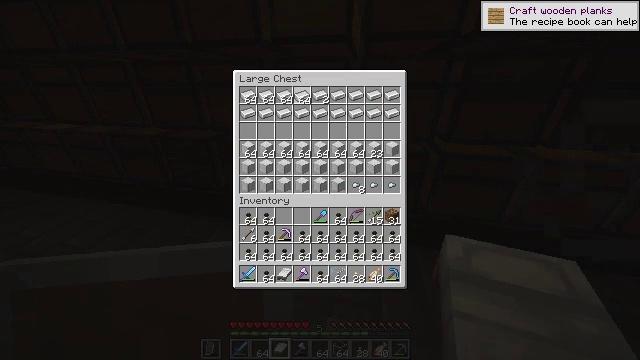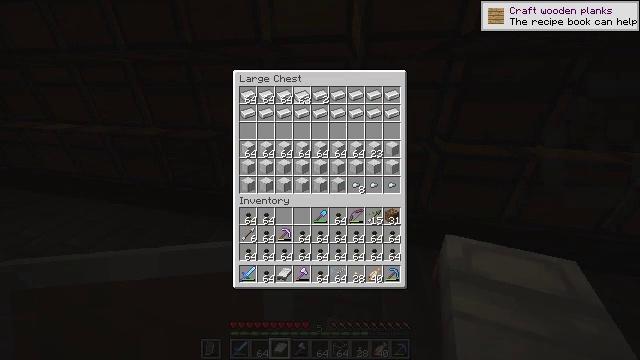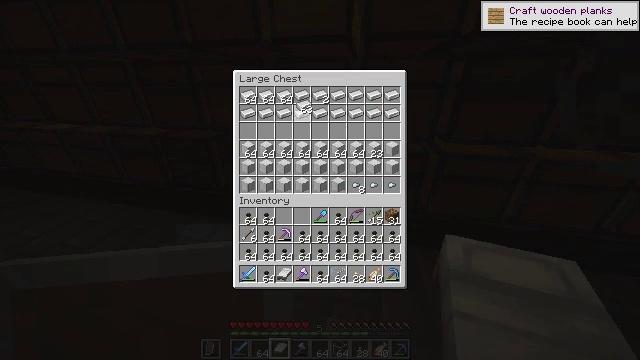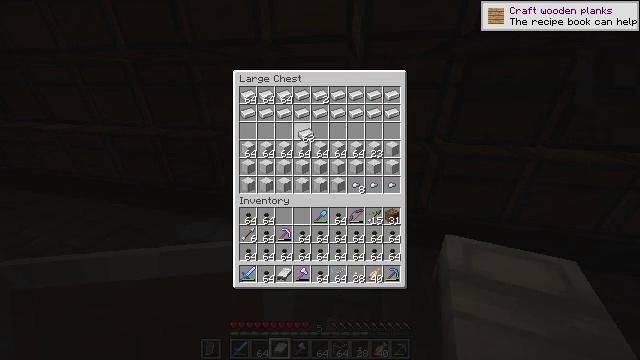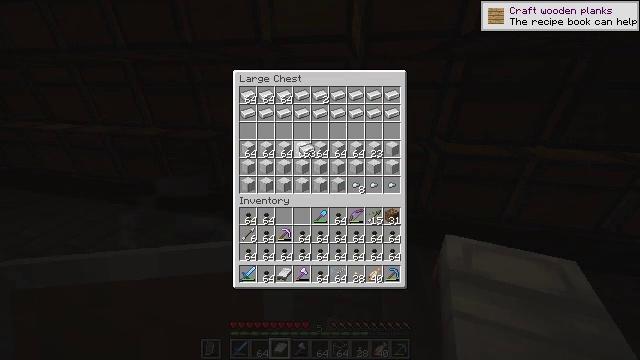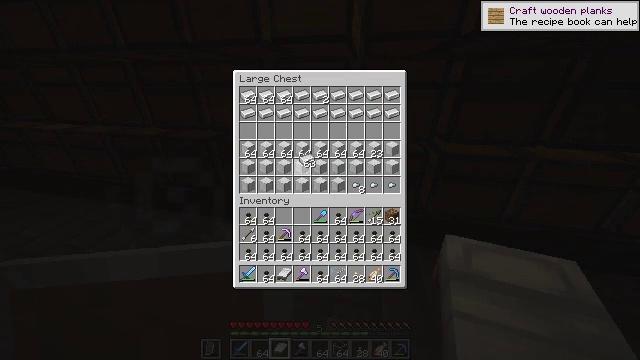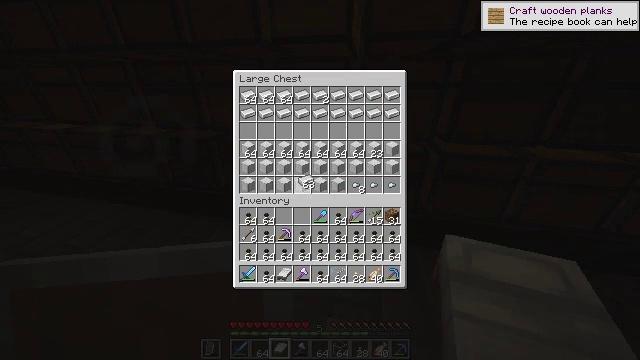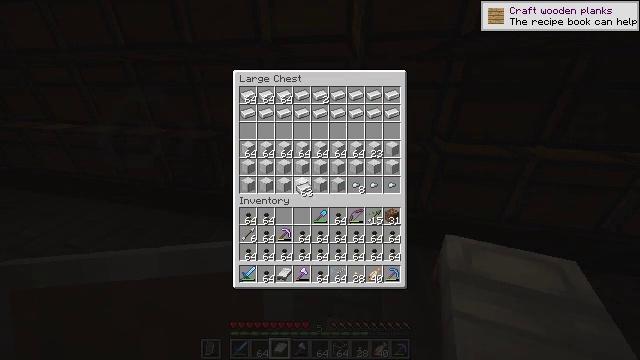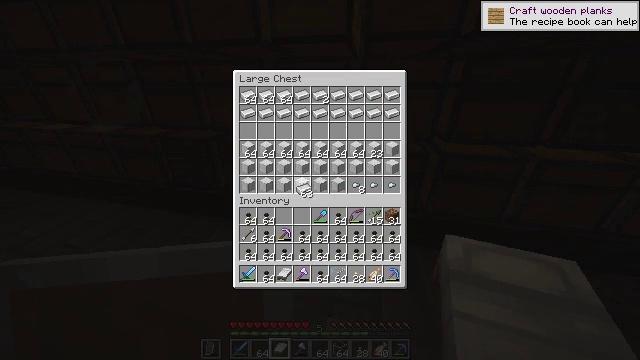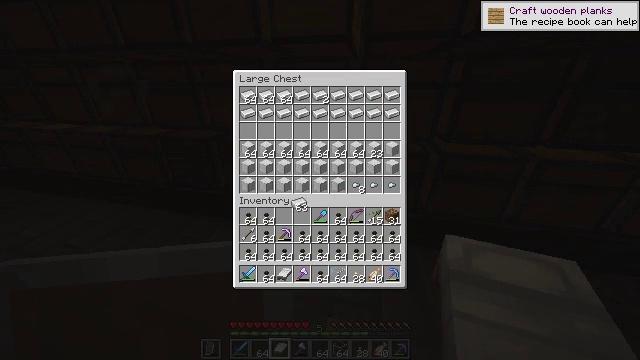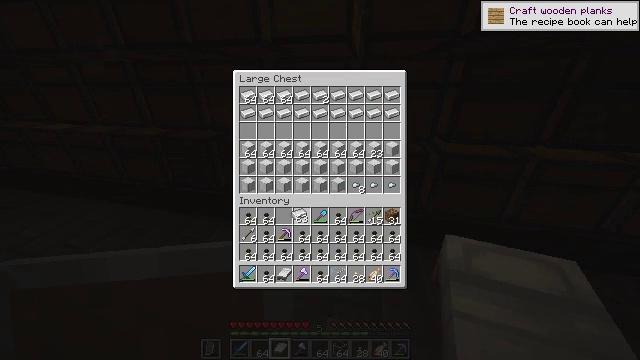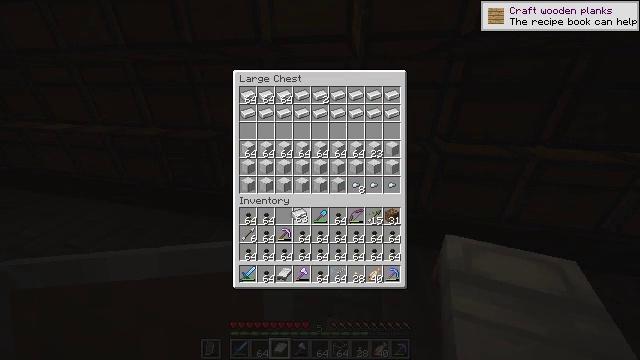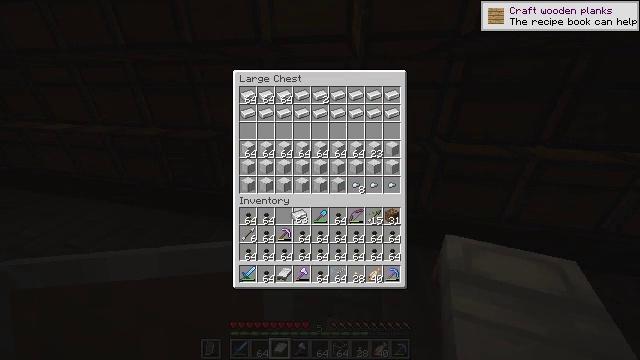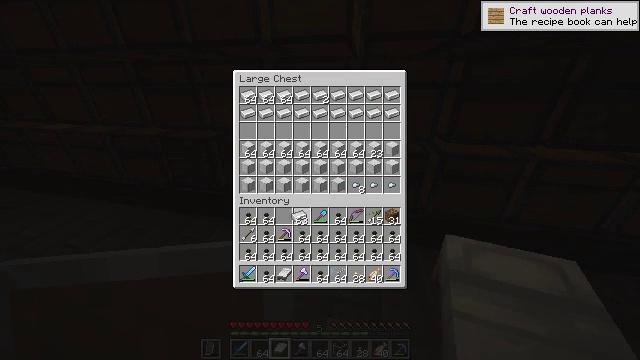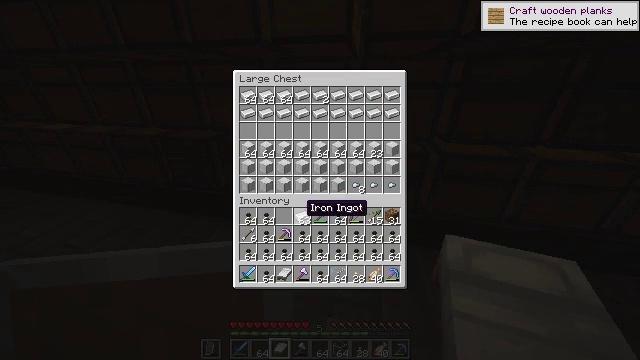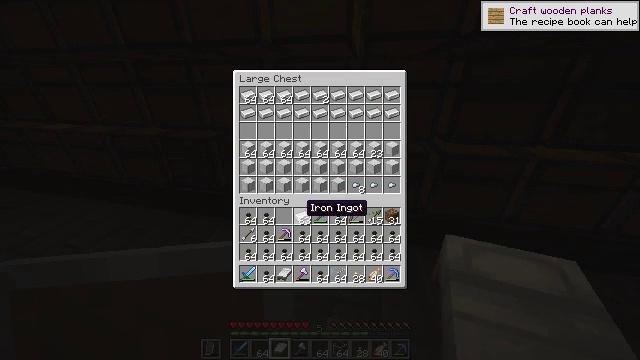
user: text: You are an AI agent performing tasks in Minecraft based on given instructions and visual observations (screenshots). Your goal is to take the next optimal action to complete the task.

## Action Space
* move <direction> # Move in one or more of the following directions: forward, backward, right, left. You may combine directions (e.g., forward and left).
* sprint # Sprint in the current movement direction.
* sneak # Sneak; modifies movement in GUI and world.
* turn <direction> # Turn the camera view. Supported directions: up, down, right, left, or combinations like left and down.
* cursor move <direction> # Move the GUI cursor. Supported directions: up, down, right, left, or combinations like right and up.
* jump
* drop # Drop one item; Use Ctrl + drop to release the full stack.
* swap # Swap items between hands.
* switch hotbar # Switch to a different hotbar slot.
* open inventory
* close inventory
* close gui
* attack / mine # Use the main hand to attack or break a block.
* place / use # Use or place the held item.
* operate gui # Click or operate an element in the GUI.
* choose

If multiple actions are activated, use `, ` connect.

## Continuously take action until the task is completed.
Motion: motion action
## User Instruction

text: Get iron bars through the crafting table.
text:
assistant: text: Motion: no_op
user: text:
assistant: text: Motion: cursor move down
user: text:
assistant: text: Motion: cursor move down
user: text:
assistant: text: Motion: cursor move down
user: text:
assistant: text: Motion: cursor move down
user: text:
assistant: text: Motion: cursor move down
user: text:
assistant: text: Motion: cursor move down
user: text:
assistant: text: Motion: no_op
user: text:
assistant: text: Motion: cursor move down
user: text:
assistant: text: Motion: cursor move down
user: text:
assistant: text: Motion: no_op
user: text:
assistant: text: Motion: operate gui
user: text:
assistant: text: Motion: operate gui
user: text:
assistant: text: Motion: no_op
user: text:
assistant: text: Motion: no_op
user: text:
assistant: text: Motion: no_op
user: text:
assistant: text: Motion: no_op
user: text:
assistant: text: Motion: no_op
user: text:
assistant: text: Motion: cursor move right and up
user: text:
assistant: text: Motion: cursor move right and up
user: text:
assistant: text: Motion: cursor move up
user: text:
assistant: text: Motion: cursor move up
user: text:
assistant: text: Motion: no_op
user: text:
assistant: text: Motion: no_op
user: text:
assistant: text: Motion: no_op
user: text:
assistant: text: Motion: no_op
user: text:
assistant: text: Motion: no_op
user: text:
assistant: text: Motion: no_op
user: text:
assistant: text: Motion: no_op
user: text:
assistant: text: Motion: no_op